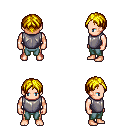
a pixel art fantasy rpg character, male body template, human, light skin, steel chest armor, teal pants, blonde parted hairstyle, four views (front, back, left, right), 2x2 character sprite sheet, small pixel art, hard edges, no anti-aliasing